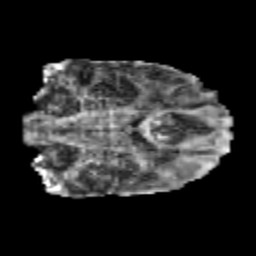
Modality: FA
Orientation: coronal
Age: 25
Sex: male
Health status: healthy
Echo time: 0.074 s